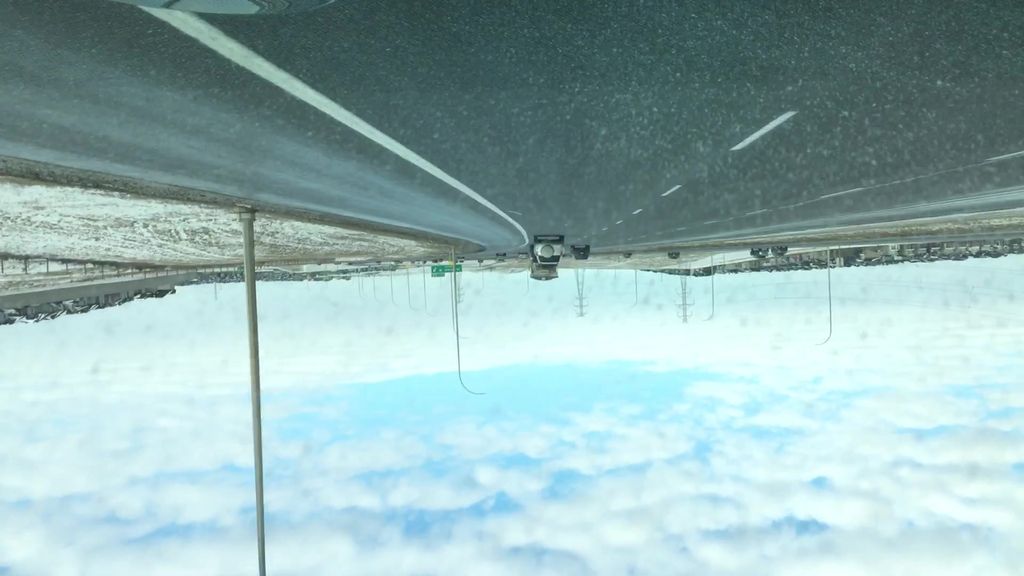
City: calgary